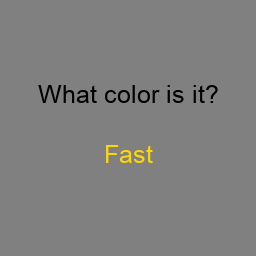
Color: gold
Background color: gray
Question text color: black